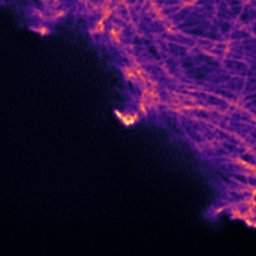
Label: Super-resolution F-actin image